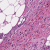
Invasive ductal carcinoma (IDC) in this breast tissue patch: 0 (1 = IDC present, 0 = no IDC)